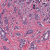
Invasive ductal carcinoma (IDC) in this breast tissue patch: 1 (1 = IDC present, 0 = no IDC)